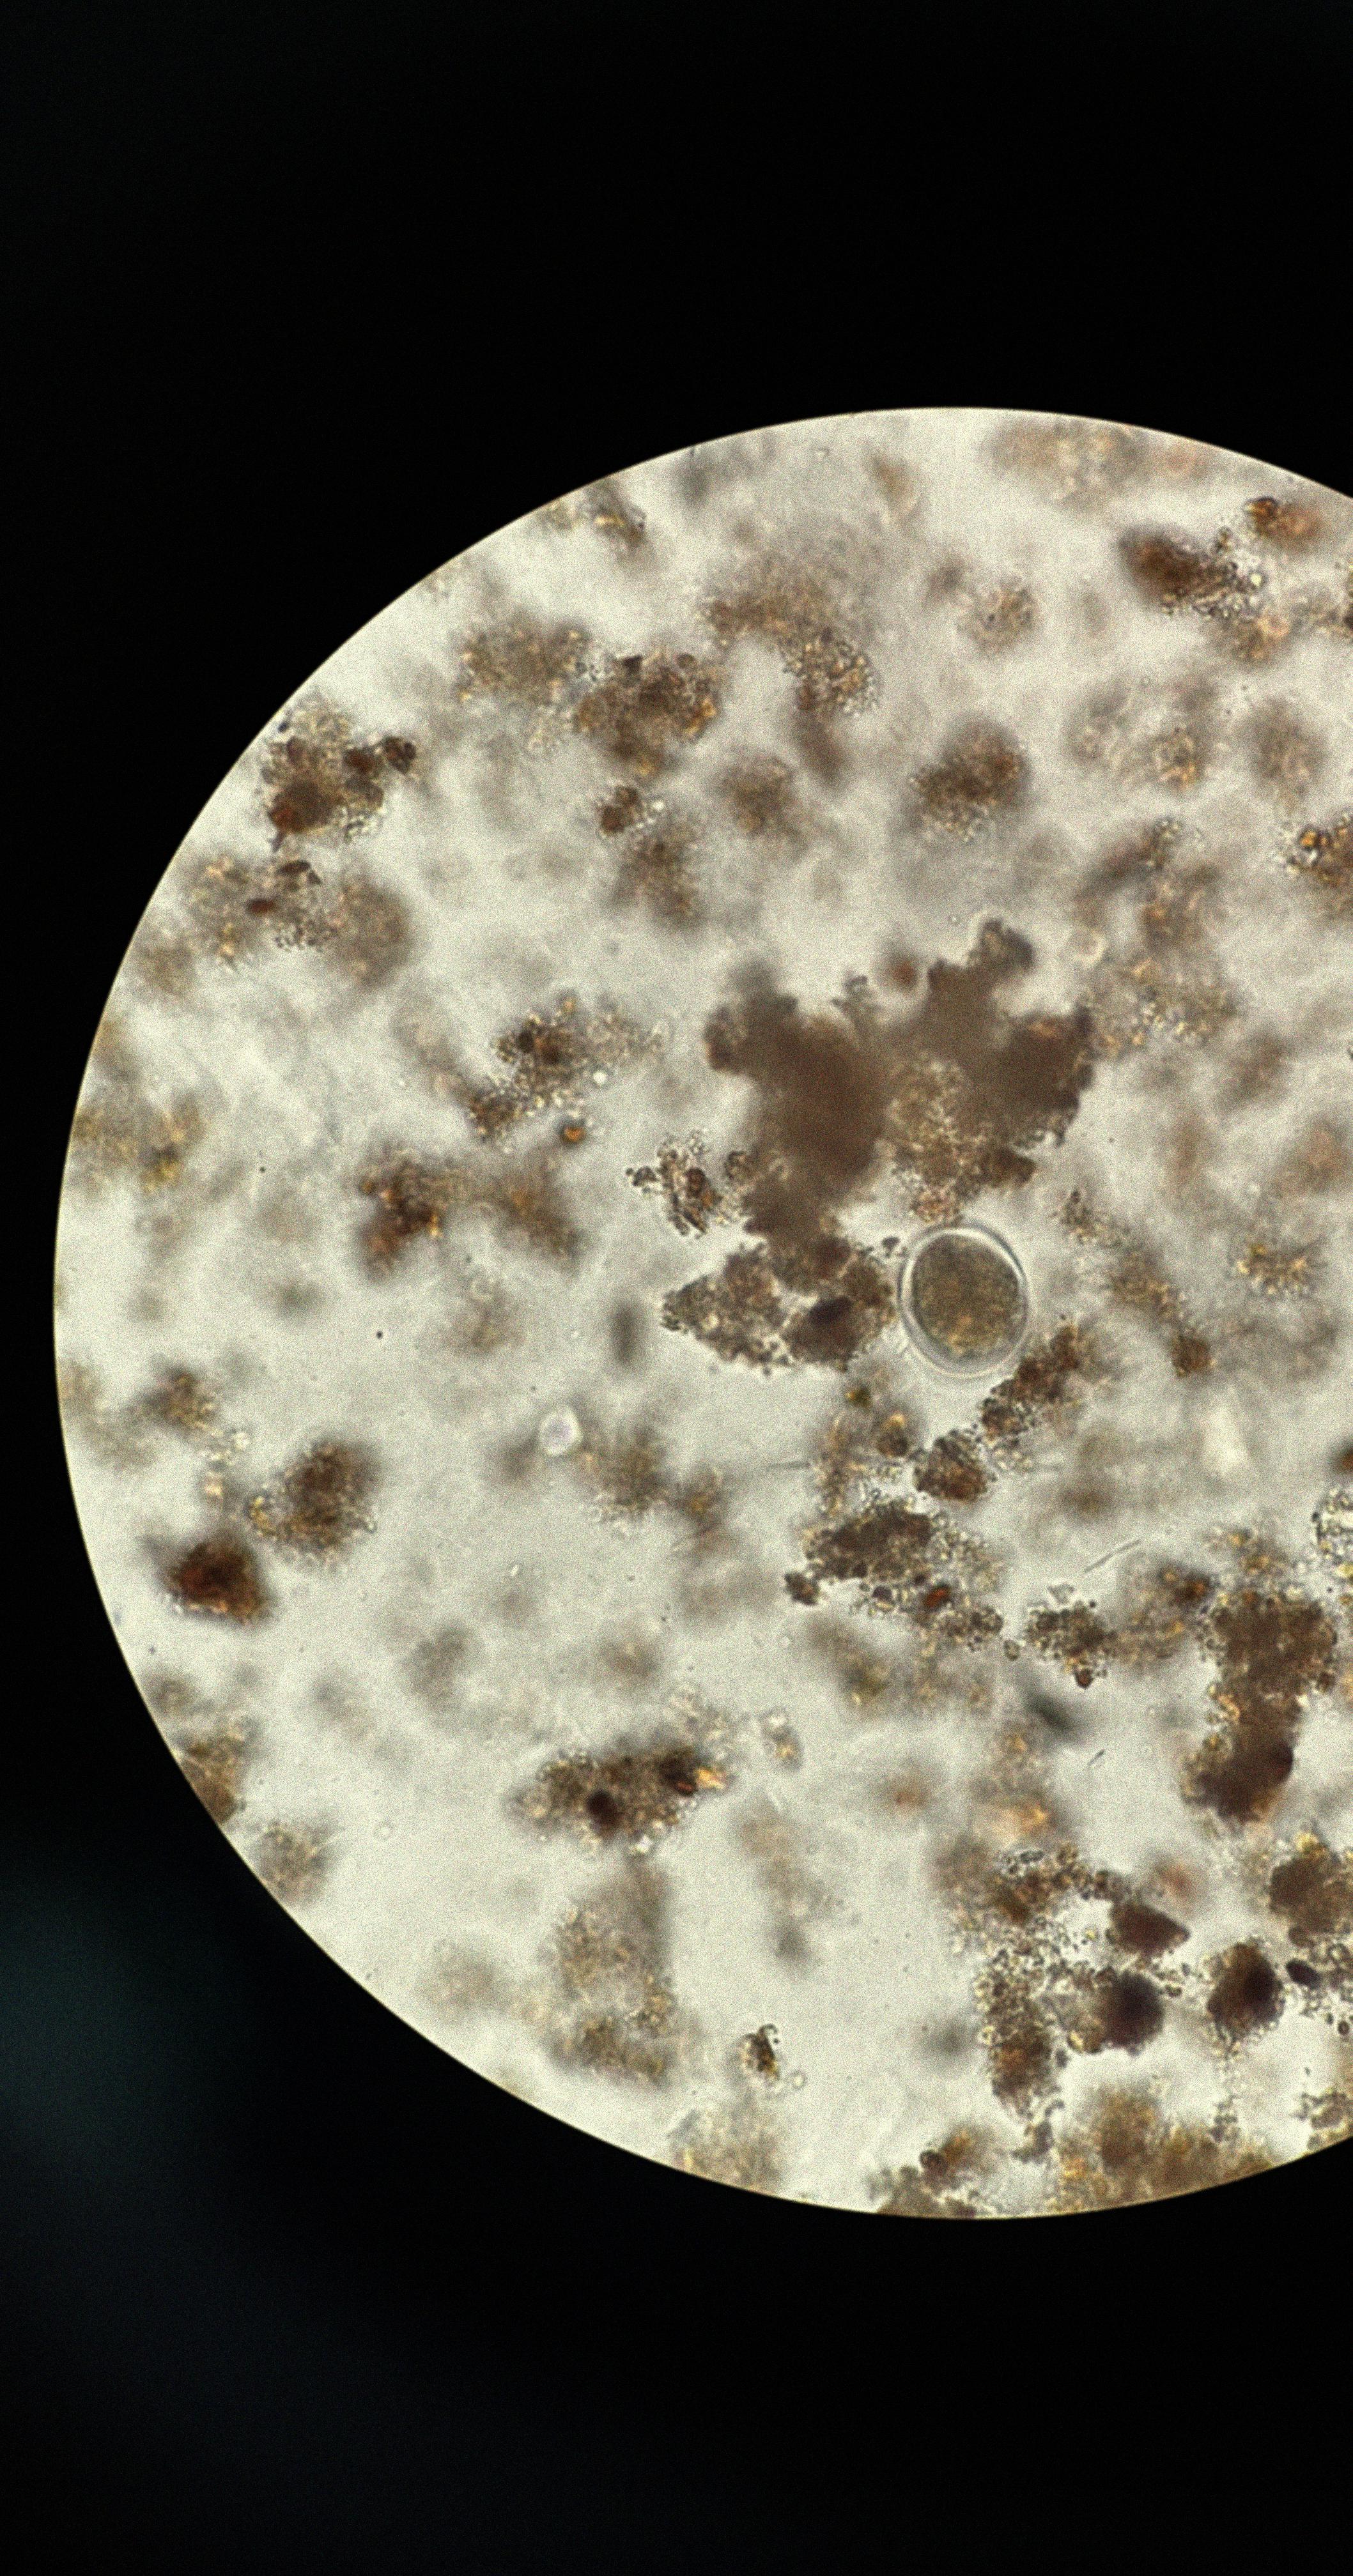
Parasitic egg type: Hookworm egg